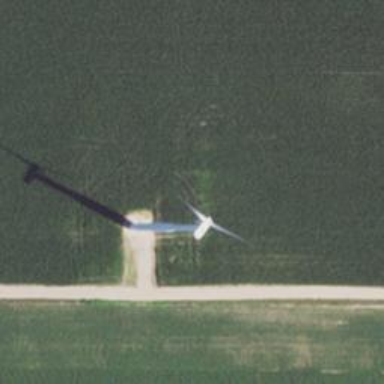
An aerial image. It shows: Wind generator powered by wind turbine.